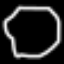
Label: octagon